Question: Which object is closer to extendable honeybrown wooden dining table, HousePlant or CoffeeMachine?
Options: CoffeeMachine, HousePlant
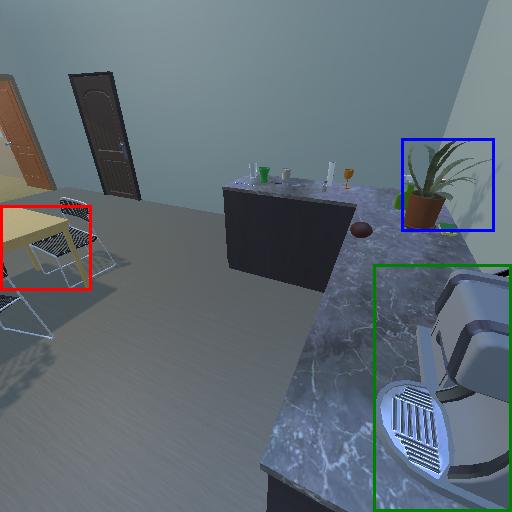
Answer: CoffeeMachine